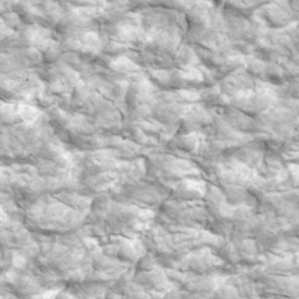
Label: non_frost